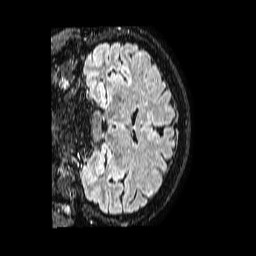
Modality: FLAIR
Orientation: coronal
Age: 56
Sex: female
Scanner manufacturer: philips
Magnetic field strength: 1.5 T
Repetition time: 4.8 s
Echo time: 0.3 s